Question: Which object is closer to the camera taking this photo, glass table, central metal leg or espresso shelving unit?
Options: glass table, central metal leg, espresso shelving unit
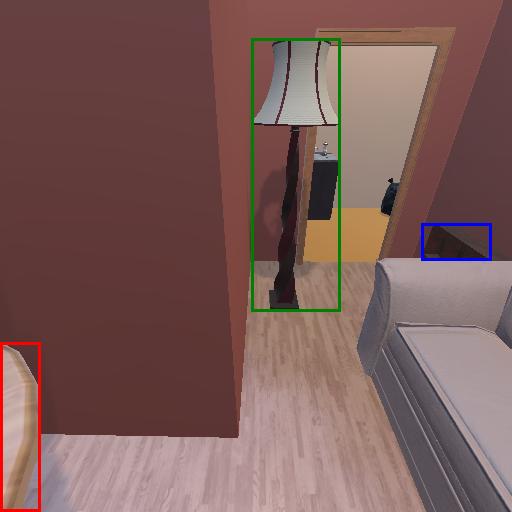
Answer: glass table, central metal leg